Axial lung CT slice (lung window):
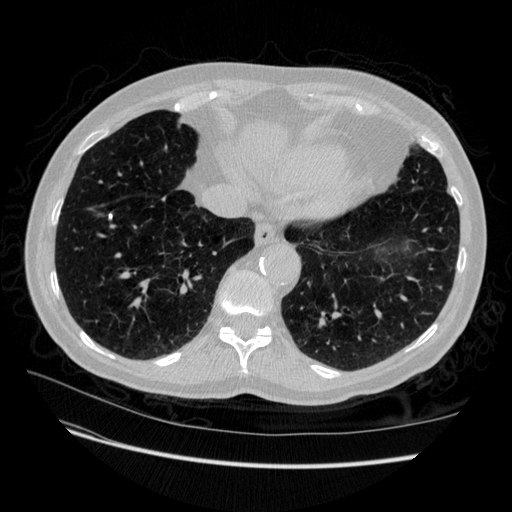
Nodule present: yes
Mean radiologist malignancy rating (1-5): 1